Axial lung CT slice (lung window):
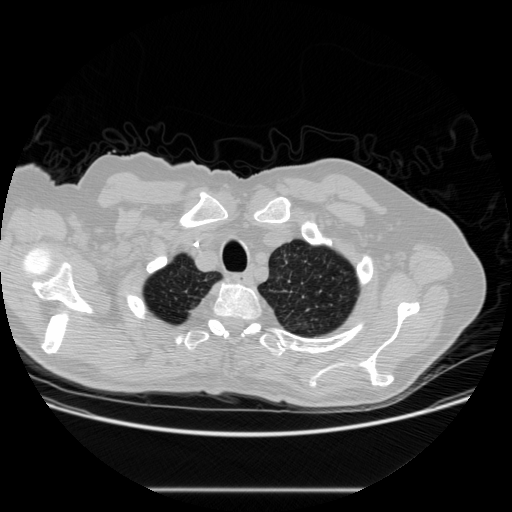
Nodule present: no